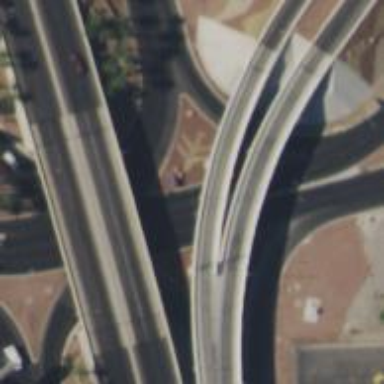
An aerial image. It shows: Asphalt motorway link.